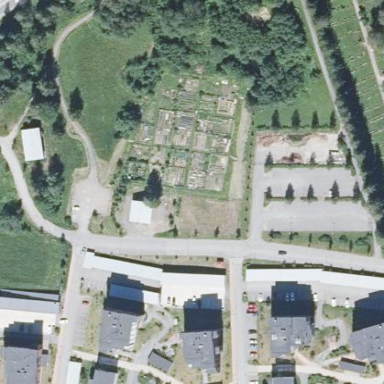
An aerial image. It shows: Allotments area.